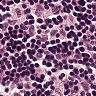
Metastatic tissue present: no